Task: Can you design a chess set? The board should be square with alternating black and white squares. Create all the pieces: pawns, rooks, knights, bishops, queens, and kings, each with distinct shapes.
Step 4452:
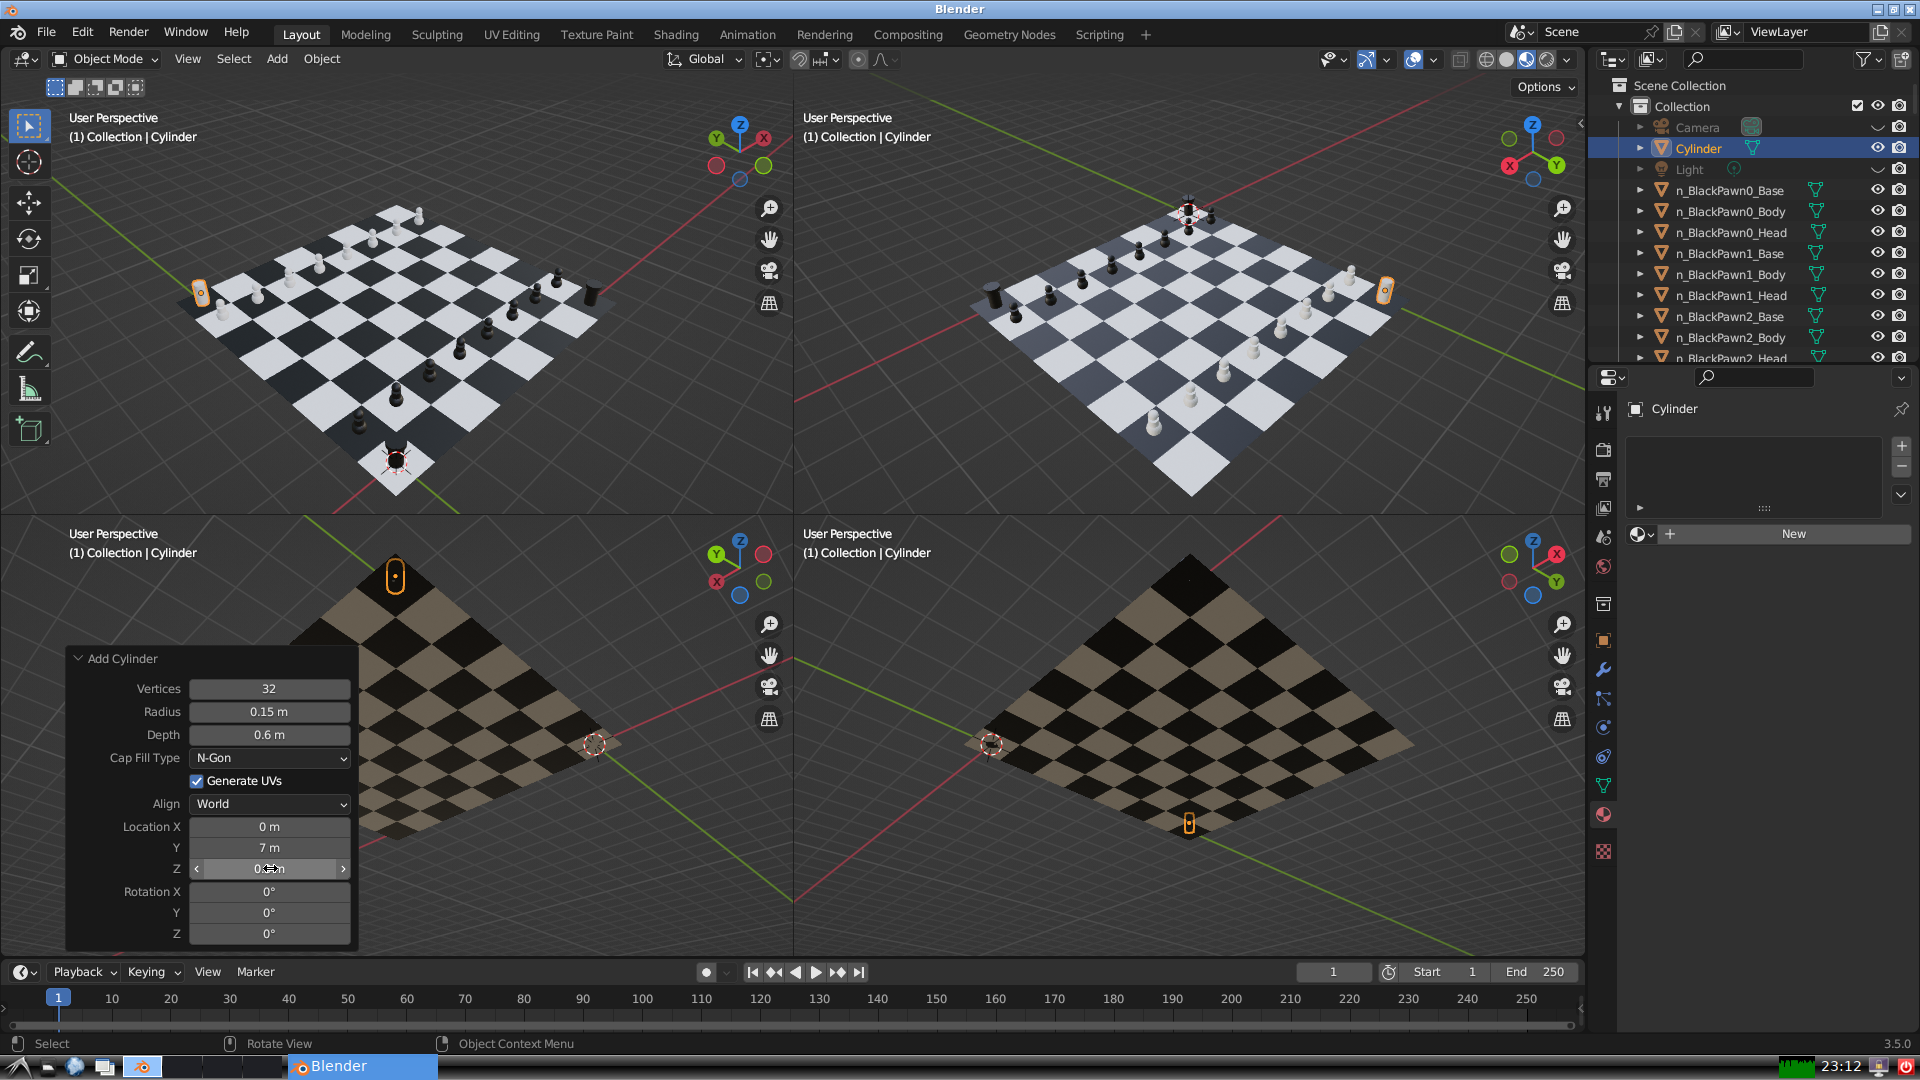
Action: {"mouse_move": [960, 540]}